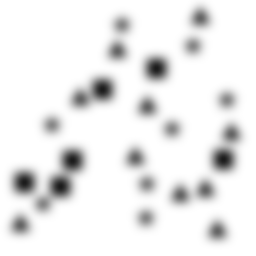
Squares: 6
Triangles: 10
Stars: 8
Total shapes: 24